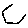
Label: hexagon